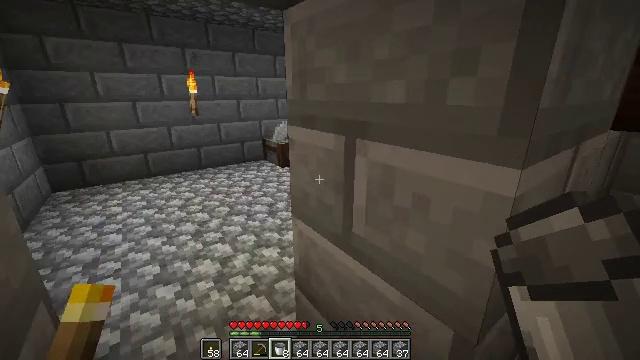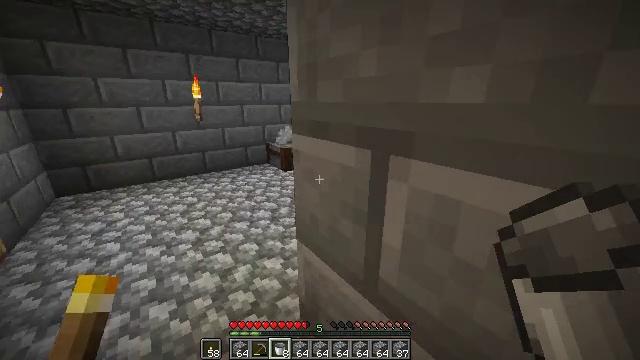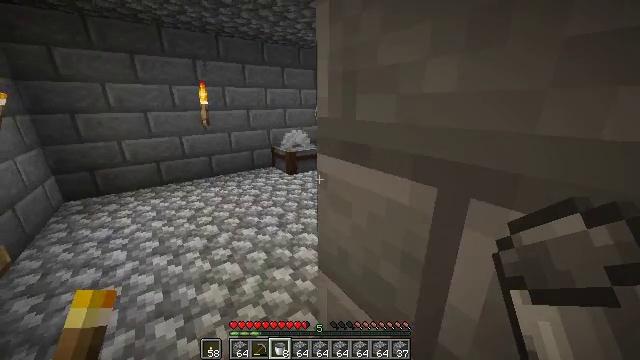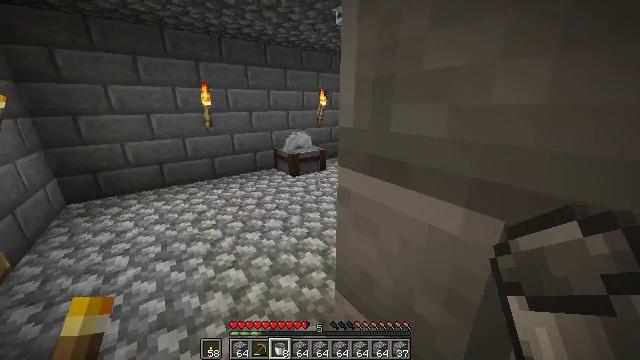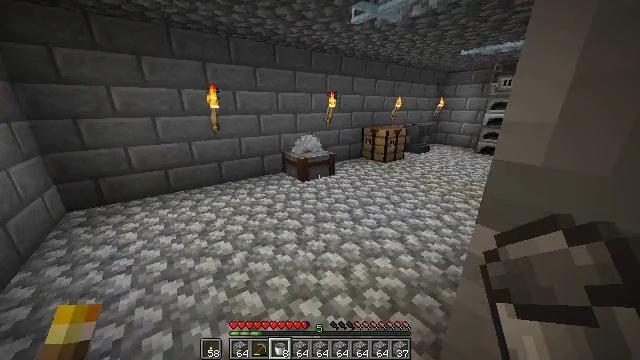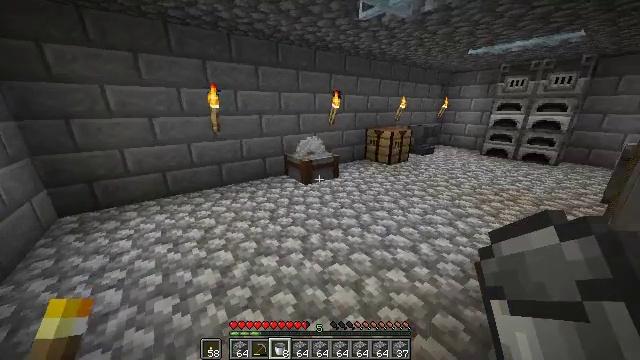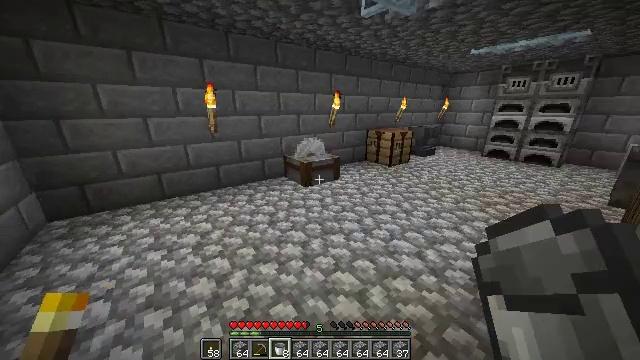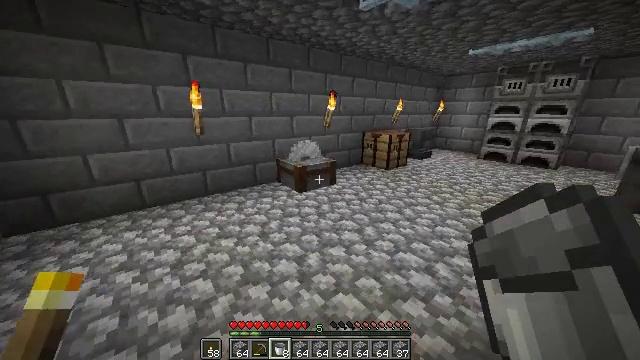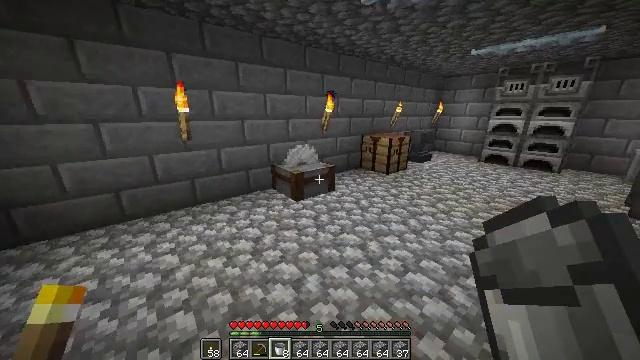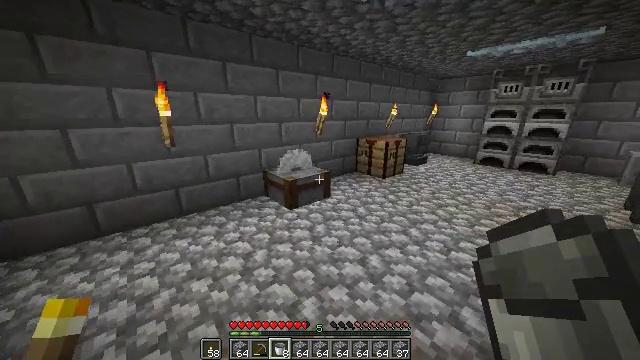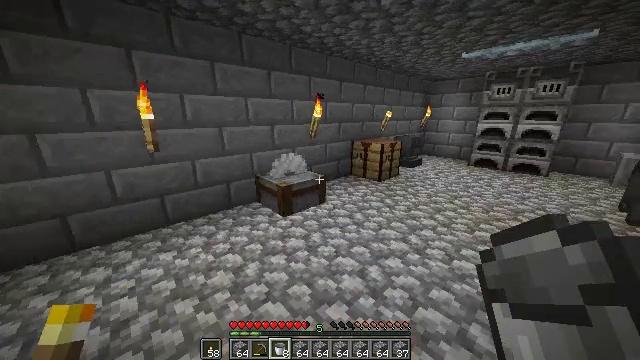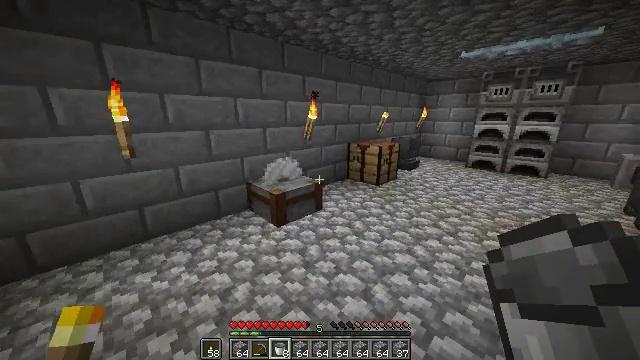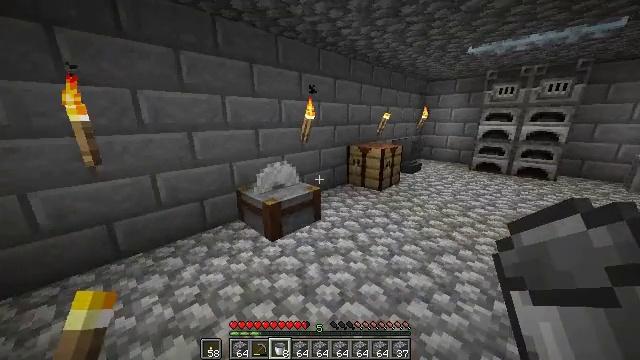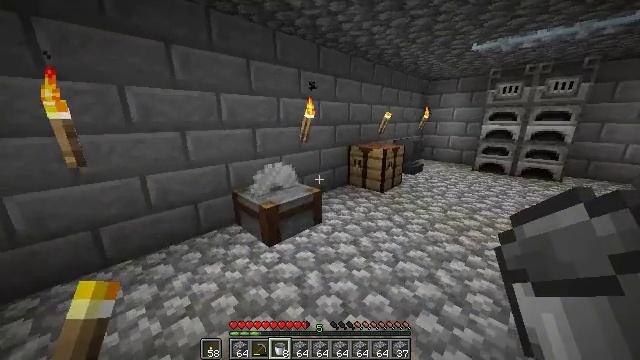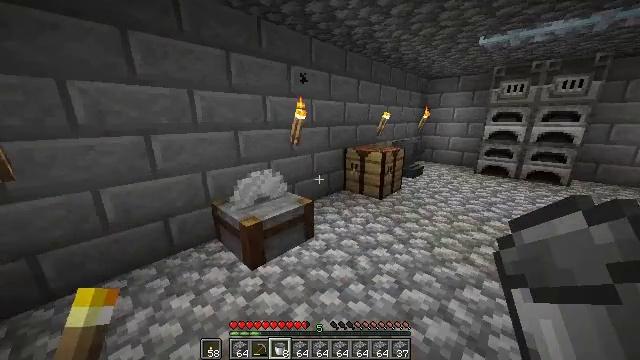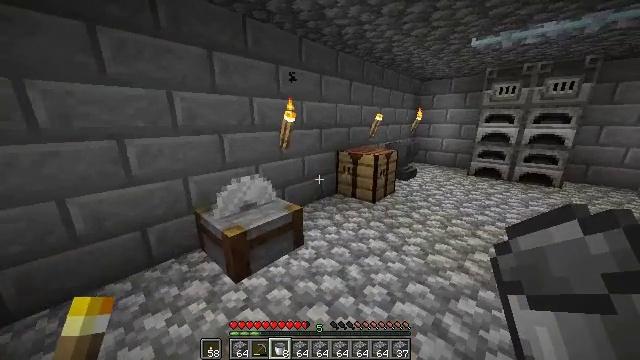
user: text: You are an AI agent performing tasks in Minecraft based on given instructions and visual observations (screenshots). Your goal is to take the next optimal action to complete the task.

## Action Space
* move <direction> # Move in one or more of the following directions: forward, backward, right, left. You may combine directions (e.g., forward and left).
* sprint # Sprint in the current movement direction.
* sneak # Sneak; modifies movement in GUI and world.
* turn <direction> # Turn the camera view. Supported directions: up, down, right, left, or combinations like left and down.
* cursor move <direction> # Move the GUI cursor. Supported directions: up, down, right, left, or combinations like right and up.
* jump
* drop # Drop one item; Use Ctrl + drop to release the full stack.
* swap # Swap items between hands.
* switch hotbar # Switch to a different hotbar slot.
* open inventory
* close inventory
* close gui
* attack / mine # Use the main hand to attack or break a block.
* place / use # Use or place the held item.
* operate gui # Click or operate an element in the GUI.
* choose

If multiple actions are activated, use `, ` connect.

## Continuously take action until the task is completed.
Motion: motion action
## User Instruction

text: Create a dark oak trapdoor using dark oak planks.
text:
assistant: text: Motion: move forward and move left, sprint
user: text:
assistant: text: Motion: move forward and move left, sprint
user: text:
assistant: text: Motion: move forward and move left, sprint
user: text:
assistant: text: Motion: move forward and move left, sprint
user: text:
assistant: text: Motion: move forward, sprint
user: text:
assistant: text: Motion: move forward, sprint
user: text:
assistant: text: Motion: move forward, sprint, turn right
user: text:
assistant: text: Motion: move forward, sprint, turn right
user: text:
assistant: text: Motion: move forward, sprint, turn right
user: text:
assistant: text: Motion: move forward, sprint, turn right
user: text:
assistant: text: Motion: move forward, sprint, turn right
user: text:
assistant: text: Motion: move forward, sprint, turn right
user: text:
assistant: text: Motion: move forward, sprint
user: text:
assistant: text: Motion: move forward and move right, sprint
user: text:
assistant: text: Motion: move forward and move right, sprint, turn right
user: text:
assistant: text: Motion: move forward and move right, sprint
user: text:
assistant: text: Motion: move forward and move right, sprint, turn right
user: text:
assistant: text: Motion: move forward, sprint, turn right and down
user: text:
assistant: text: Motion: move forward, sprint, turn right and down
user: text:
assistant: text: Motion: move forward
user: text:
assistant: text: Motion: move forward
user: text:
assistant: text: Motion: use / place
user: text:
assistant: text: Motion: use / place
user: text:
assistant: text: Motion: no_op
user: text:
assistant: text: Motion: turn left and up
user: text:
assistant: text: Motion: turn left and up
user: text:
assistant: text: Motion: cursor move left and up, open gui
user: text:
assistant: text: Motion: no_op
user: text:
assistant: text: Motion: no_op
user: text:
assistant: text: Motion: no_op